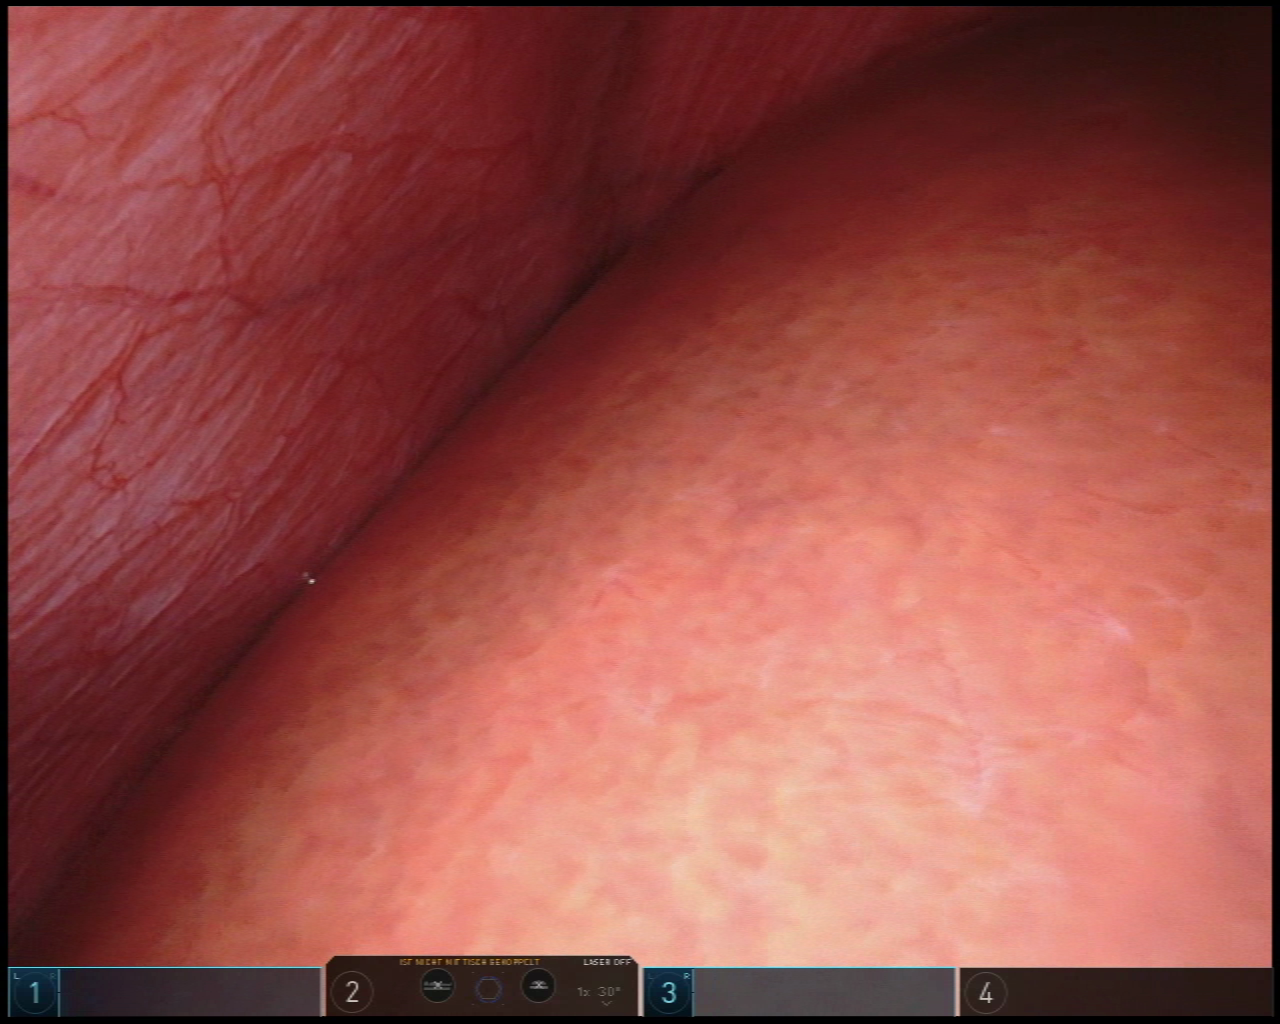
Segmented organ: liver
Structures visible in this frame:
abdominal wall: yes
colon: no
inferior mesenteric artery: no
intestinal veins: no
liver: yes
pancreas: no
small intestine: no
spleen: no
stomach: no
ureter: no
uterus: no
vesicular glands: no